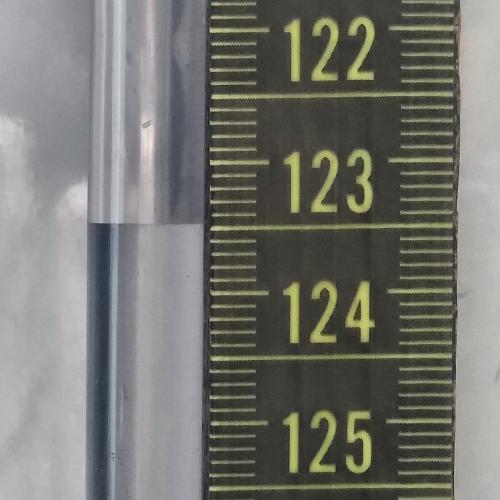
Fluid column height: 123.5 cm